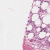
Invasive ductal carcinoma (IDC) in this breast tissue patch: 0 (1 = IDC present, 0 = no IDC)